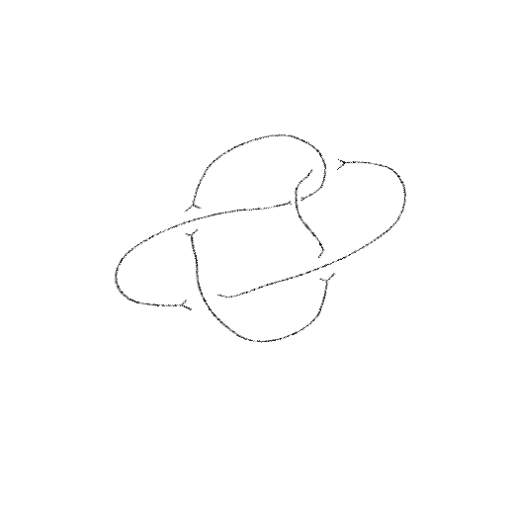
Crossing number: 5